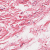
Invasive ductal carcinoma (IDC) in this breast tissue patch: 0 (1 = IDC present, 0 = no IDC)